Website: slack
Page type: billing-address
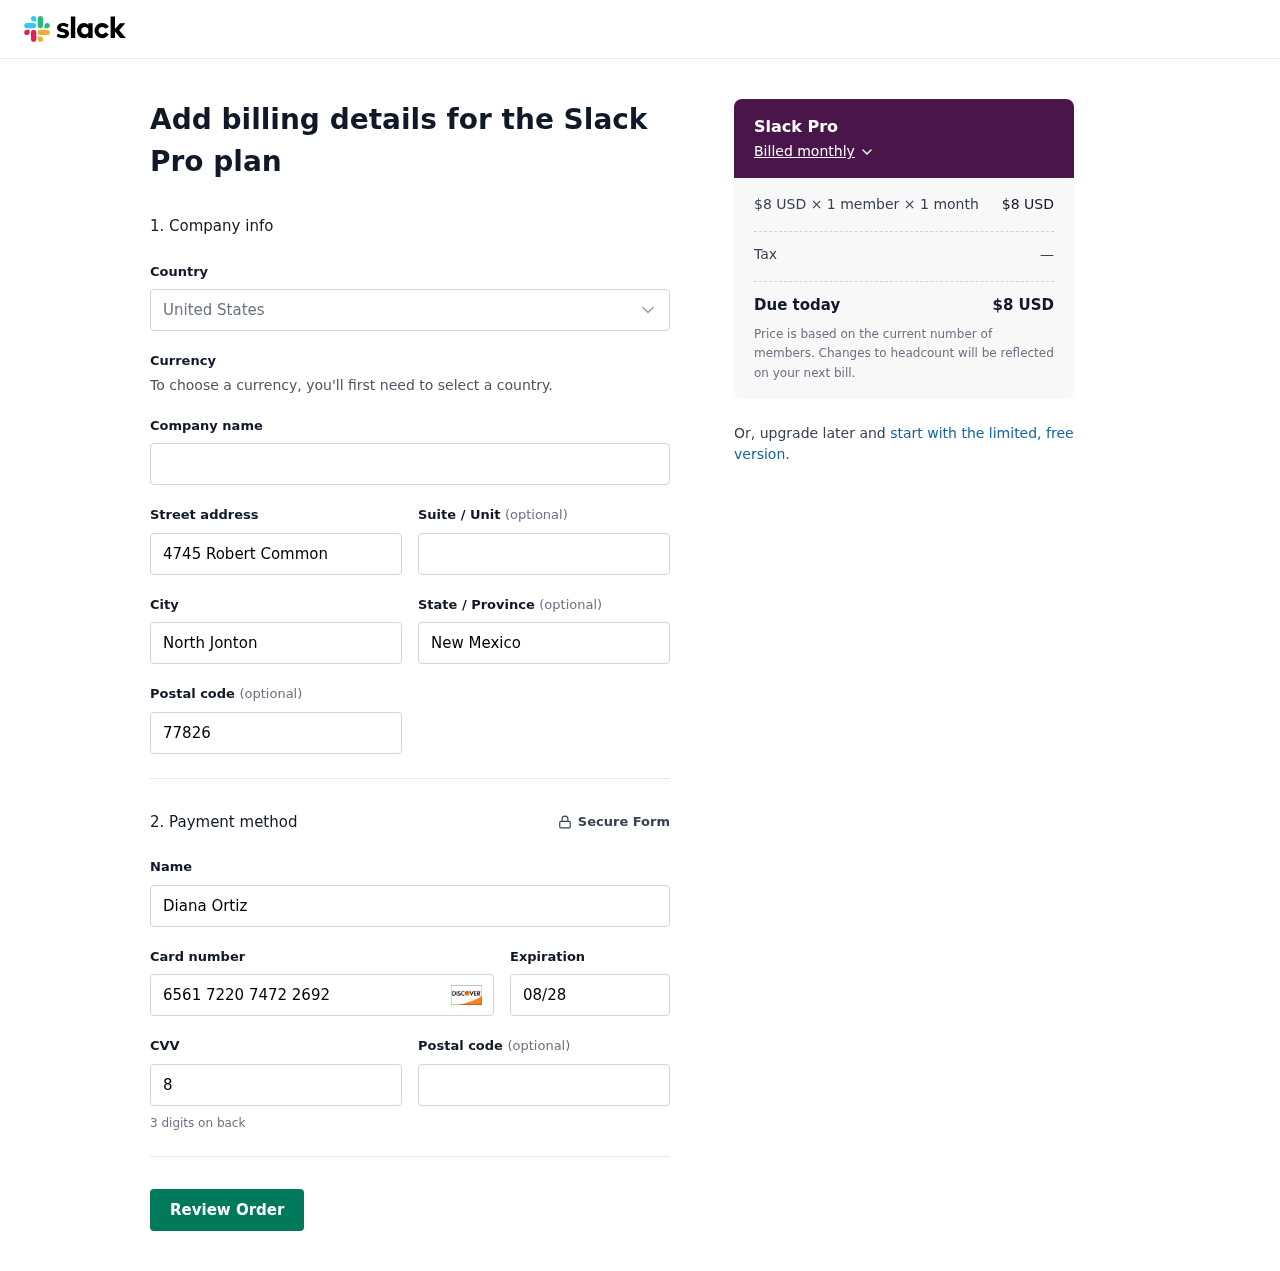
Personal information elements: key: PII_CARD_CVV
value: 817
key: PII_CARD_EXPIRY
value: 08/28
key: PII_CARD_NUMBER
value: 6561 7220 7472 2692
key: PII_CITY
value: North Jonton
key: PII_COUNTRY
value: United States
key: PII_FULLNAME
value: Diana Ortiz
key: PII_POSTCODE
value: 77826
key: PII_STATE
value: New Mexico
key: PII_STREET
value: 4745 Robert Common
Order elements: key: ORDER_PLAN_PRICE
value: $8 USD
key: ORDER_NUM_MEMBERS
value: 1 member
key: ORDER_NUM_MONTHS
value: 1 month
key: ORDER_SUBTOTAL
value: $8 USD
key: ORDER_TAX
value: —
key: ORDER_TOTAL
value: $8 USD